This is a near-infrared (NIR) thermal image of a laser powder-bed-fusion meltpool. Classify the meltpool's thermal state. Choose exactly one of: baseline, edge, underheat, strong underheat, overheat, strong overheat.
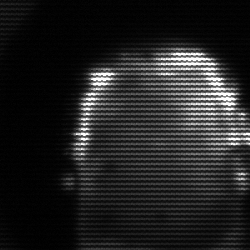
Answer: baseline